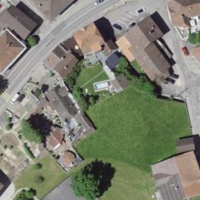
EUNIS habitat code: 54
Species observed at this site:
Caltha palustris